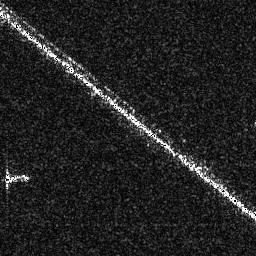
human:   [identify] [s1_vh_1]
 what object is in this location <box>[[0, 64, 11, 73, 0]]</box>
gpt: <ref>1 medium ship at the left</ref>